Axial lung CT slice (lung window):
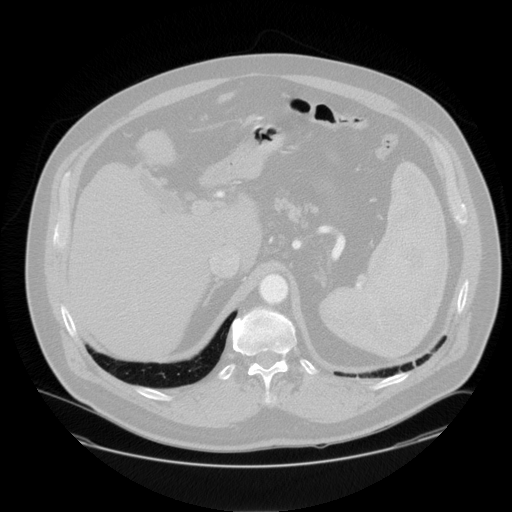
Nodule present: no